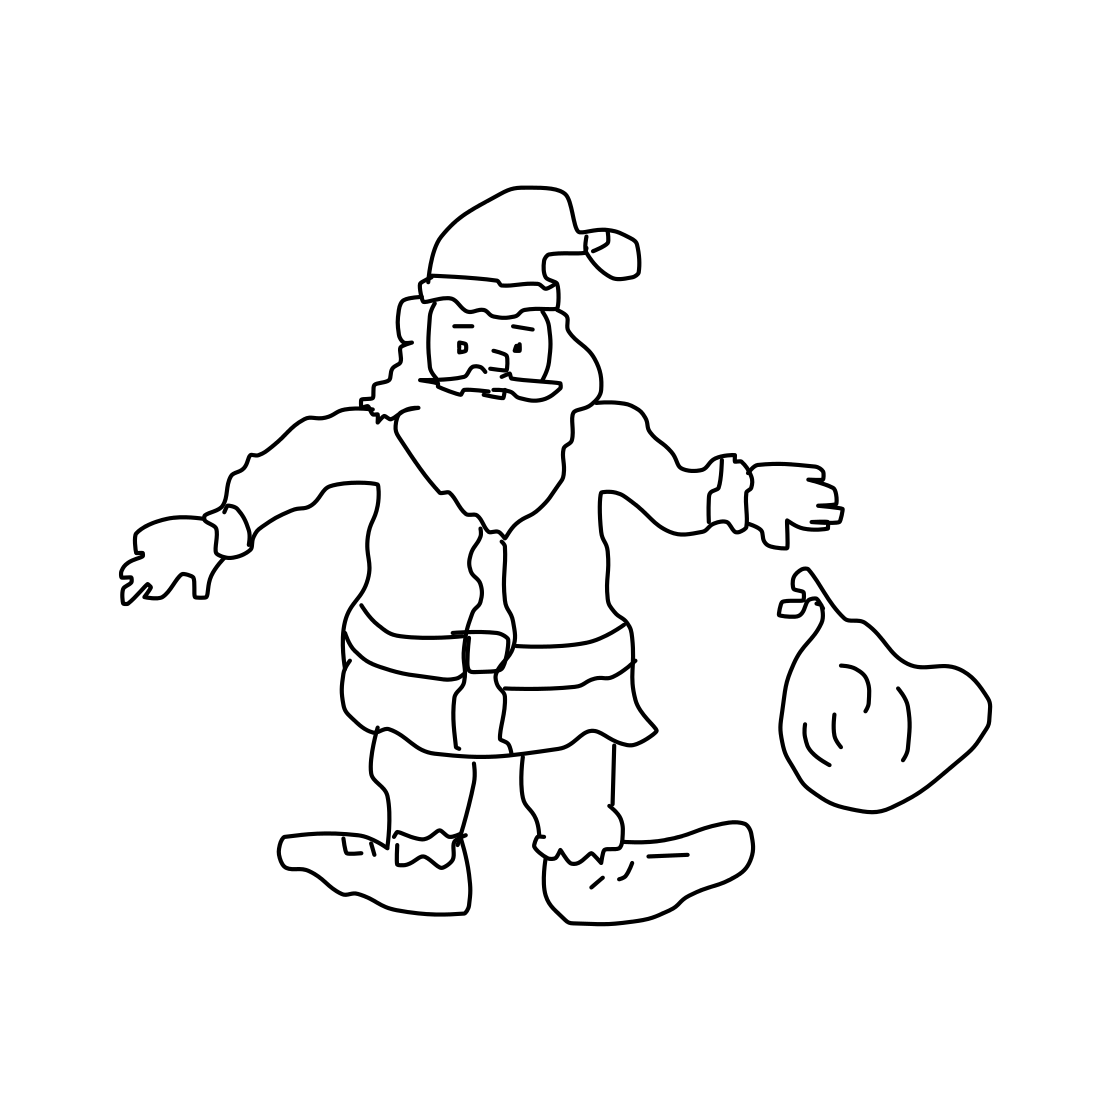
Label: santa claus